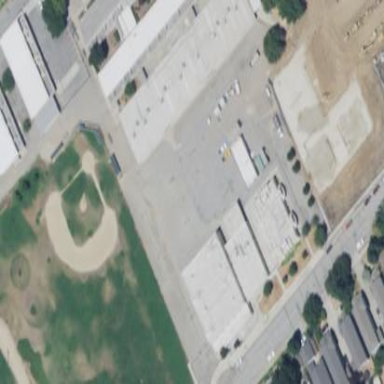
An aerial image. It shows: Asphalt schoolyard.